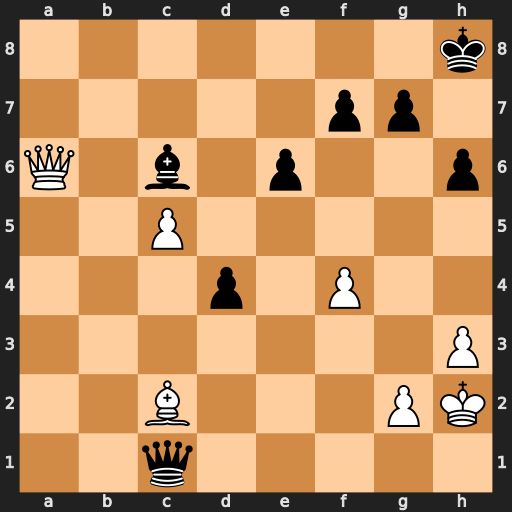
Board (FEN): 7k/5pp1/Q1b1p2p/2P5/3p1P2/7P/2B3PK/2q5
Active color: w
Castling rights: -
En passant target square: -
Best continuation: Qc8+ Be8 Qxe8#